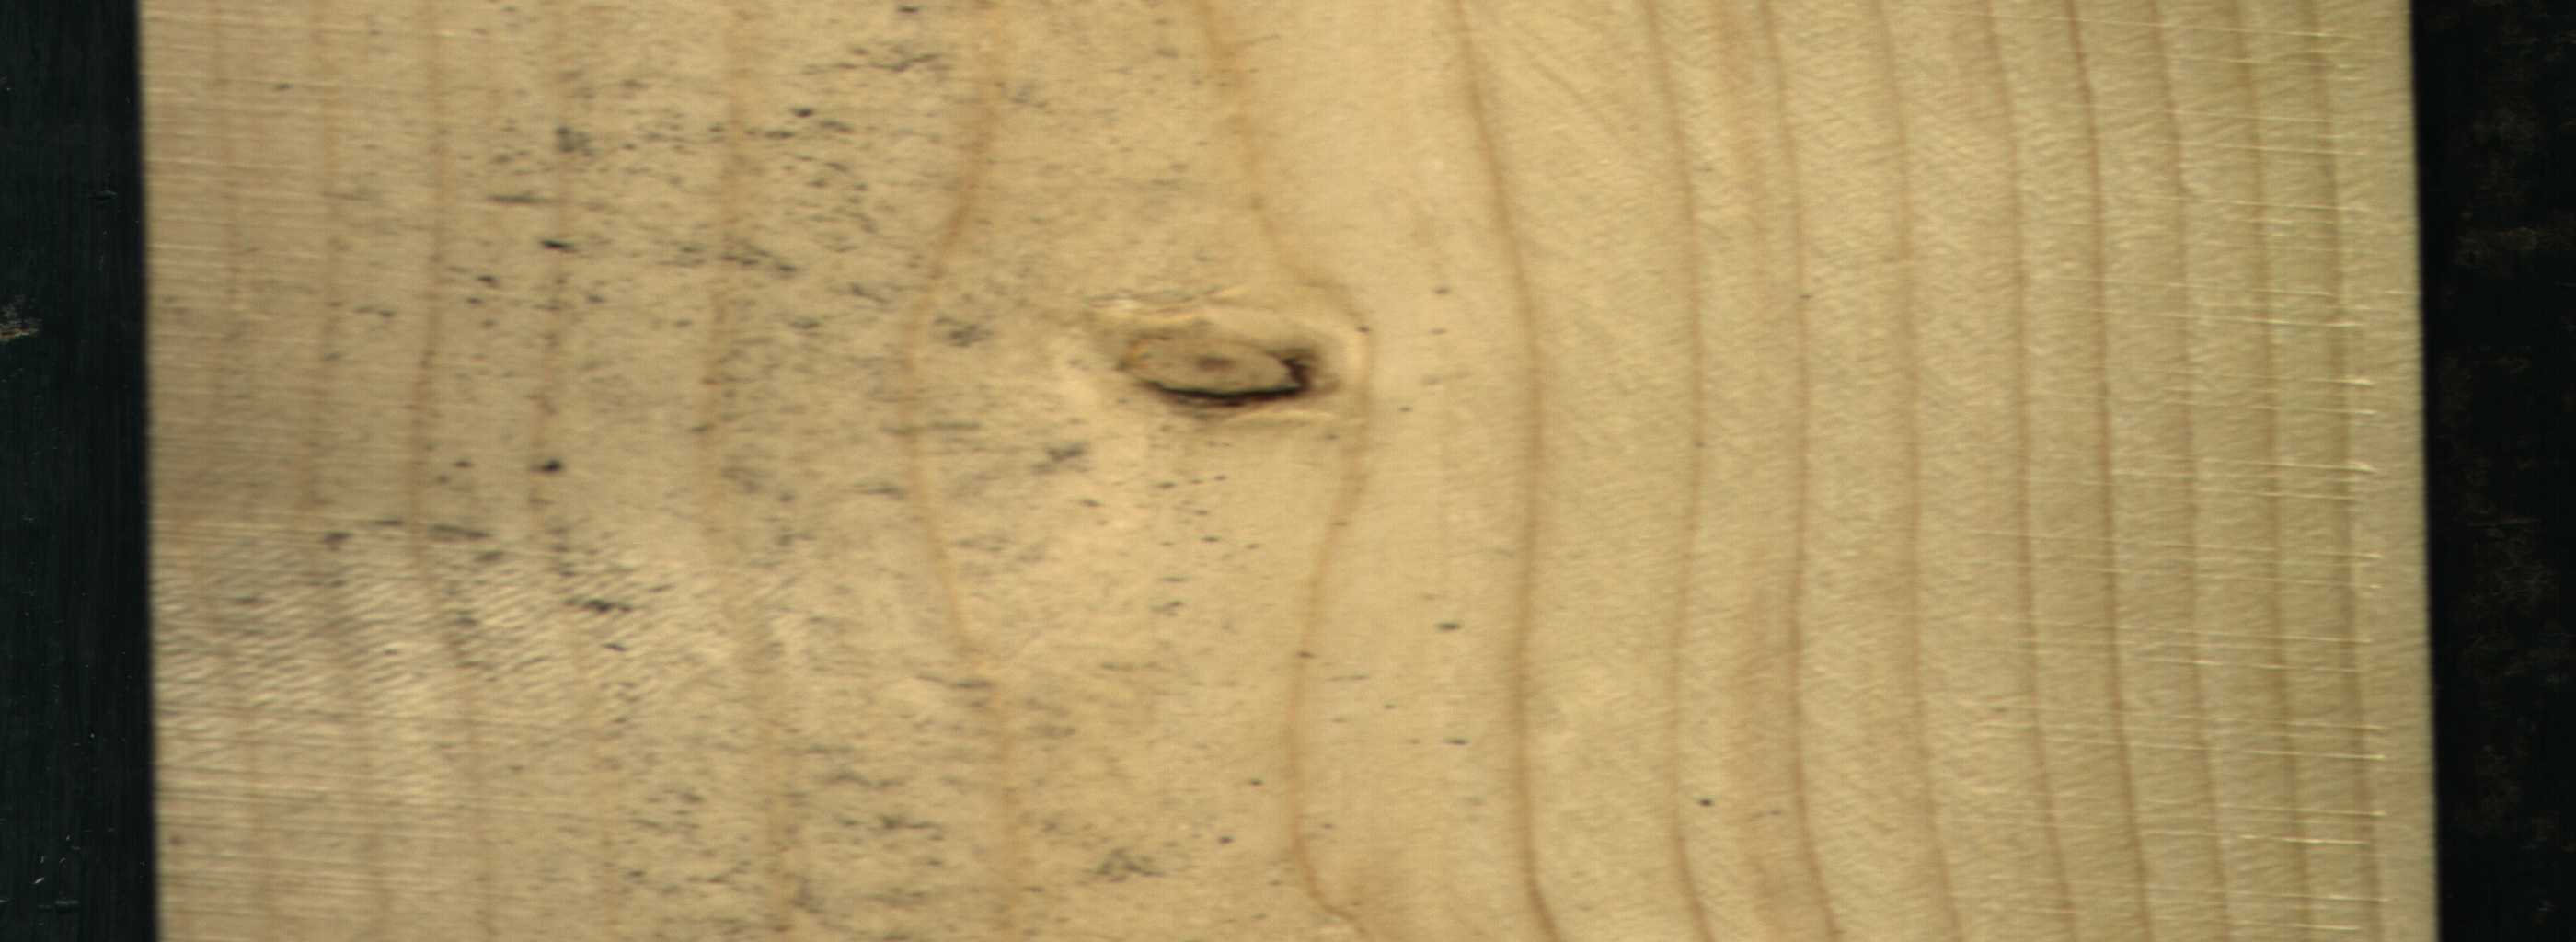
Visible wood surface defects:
Dead_Knot